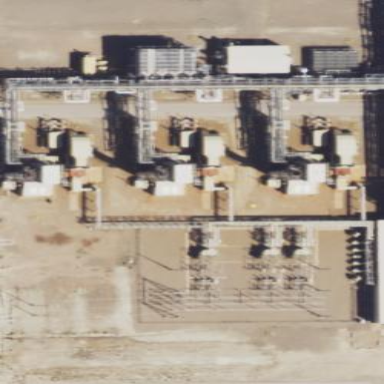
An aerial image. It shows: Industrial area with power plant.